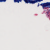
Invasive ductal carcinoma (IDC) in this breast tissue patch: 0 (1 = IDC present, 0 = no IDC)